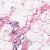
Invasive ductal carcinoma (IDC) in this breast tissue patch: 0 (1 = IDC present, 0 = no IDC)